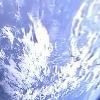
Label: cloud